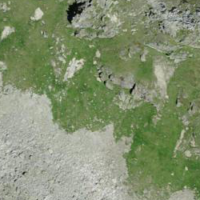
EUNIS habitat code: 31
Species observed at this site:
Montifringilla nivalis